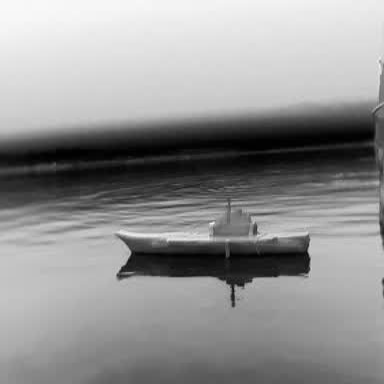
There is a warship in the infrared image.